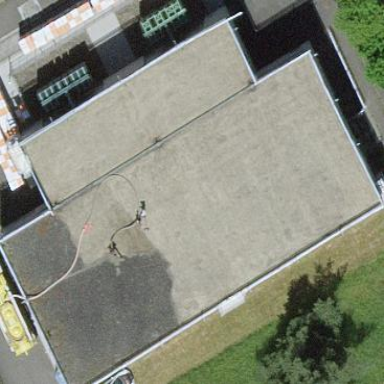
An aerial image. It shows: Industrial building.